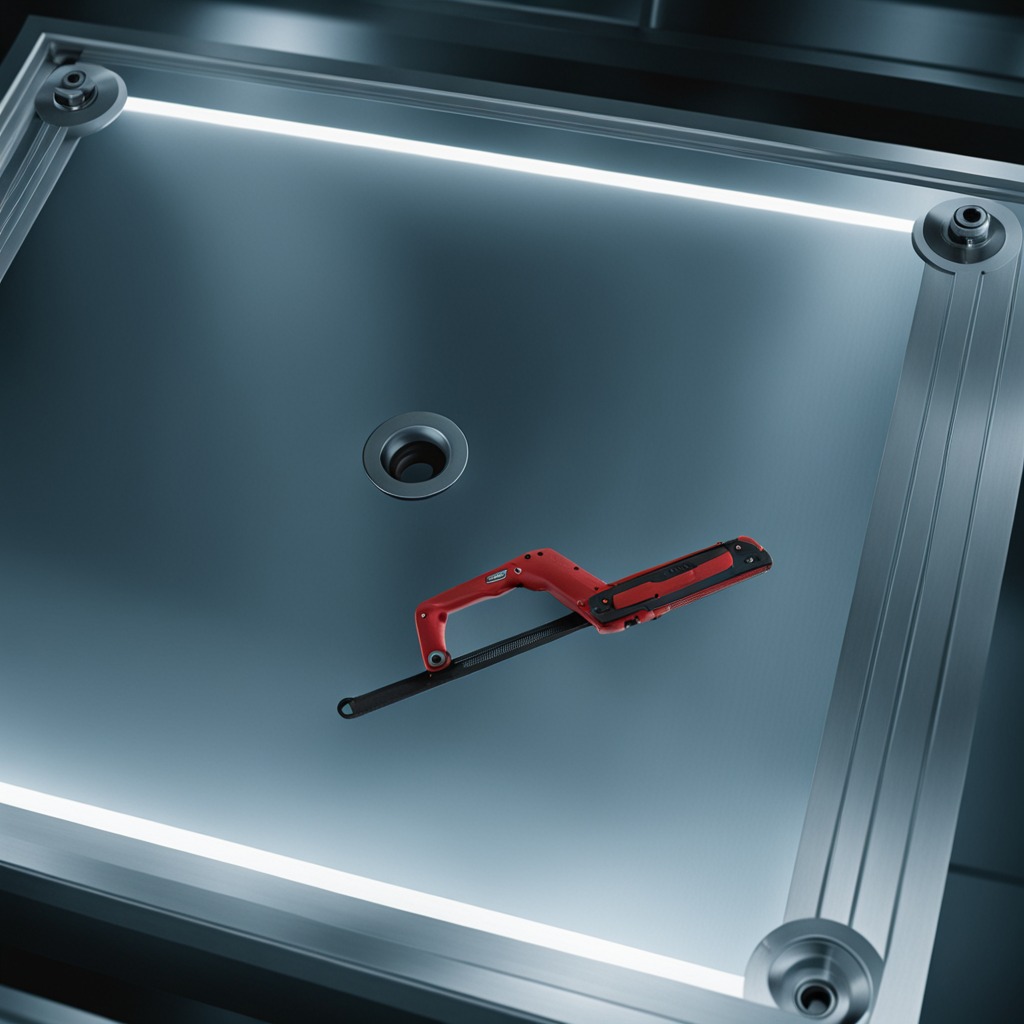
A metal saw lies on the metal table in a machine shop under fluorescent lights.